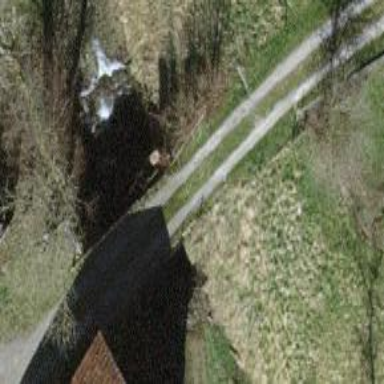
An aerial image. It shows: Service road that crosses over bridge.